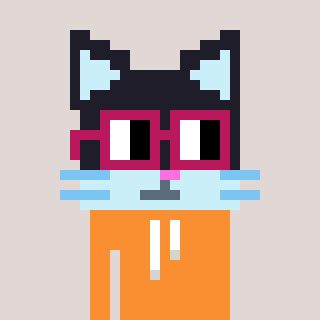
a pixel art character with square dark red glasses, a cat-shaped head and a orange-colored body on a warm background